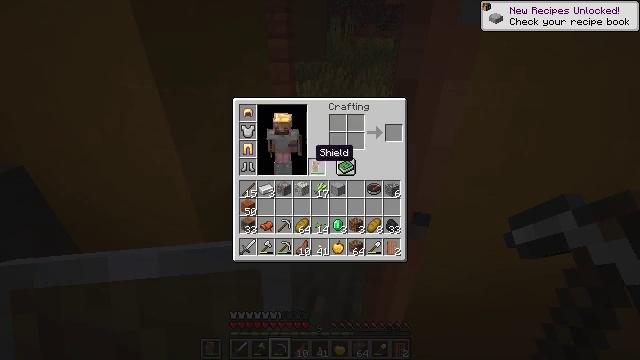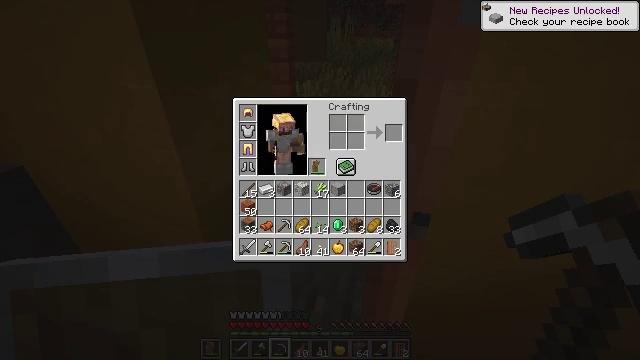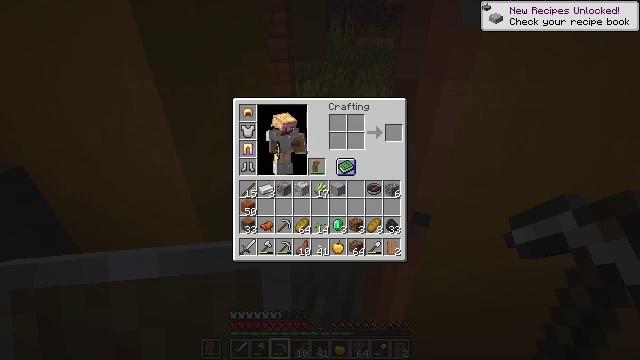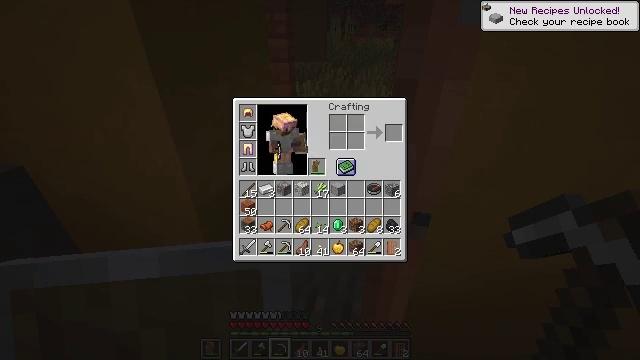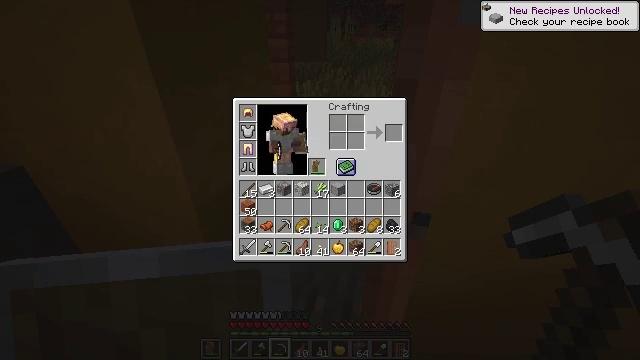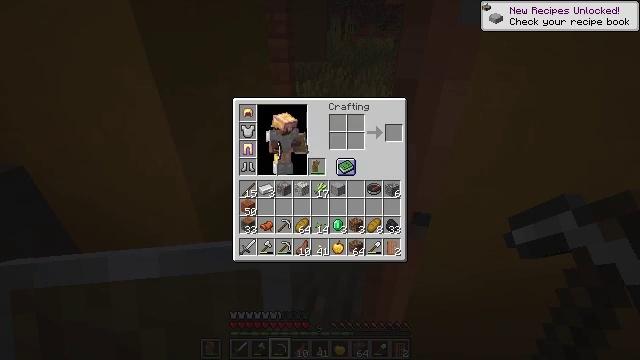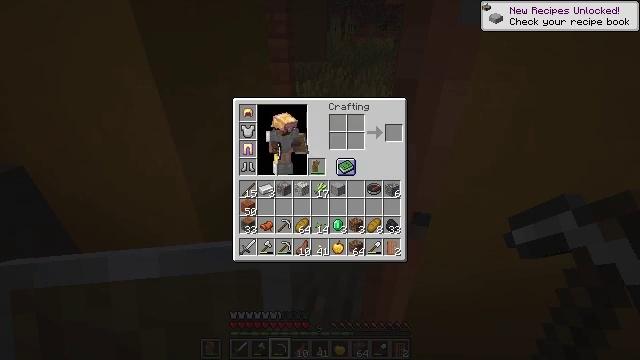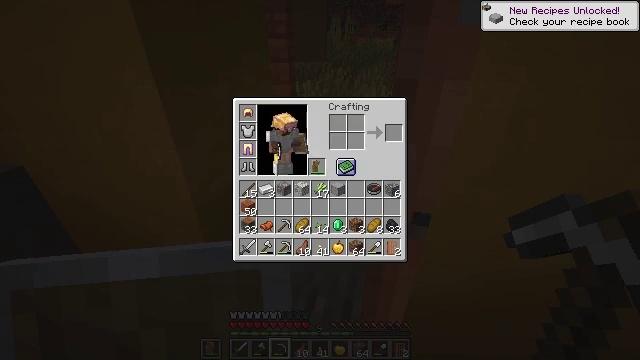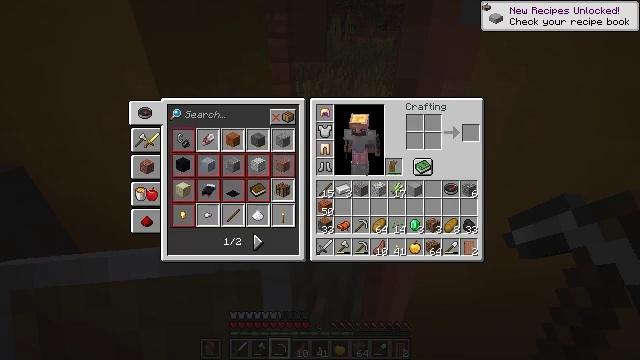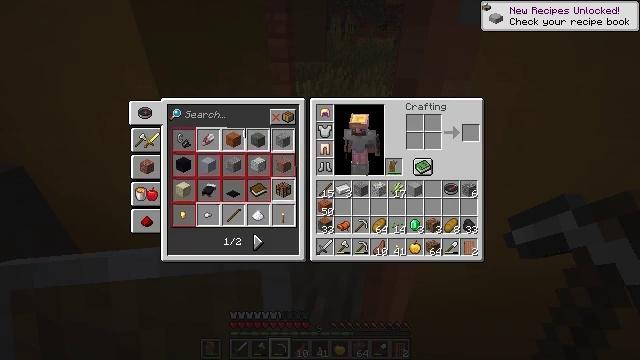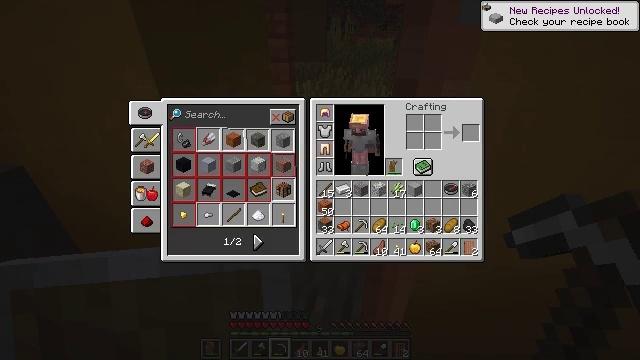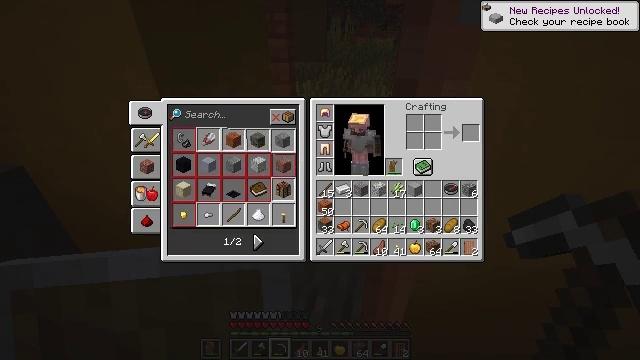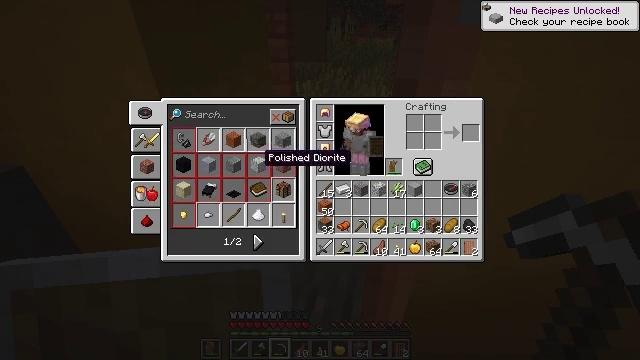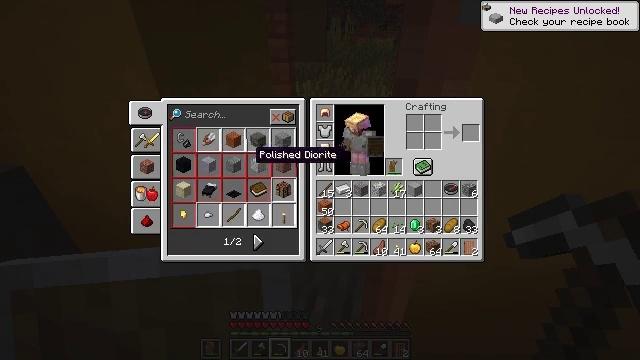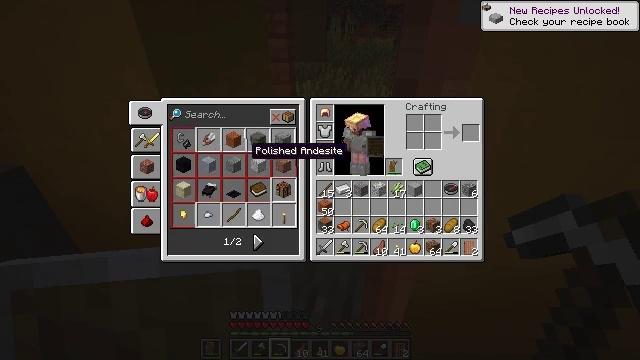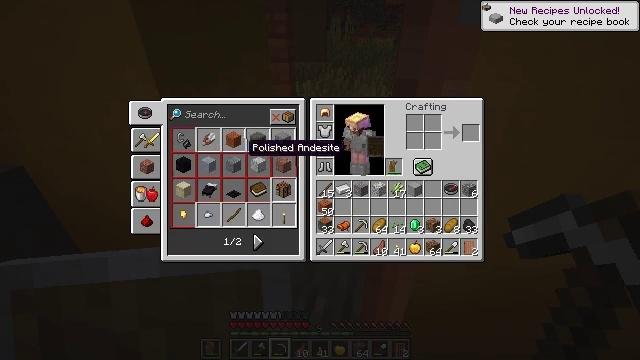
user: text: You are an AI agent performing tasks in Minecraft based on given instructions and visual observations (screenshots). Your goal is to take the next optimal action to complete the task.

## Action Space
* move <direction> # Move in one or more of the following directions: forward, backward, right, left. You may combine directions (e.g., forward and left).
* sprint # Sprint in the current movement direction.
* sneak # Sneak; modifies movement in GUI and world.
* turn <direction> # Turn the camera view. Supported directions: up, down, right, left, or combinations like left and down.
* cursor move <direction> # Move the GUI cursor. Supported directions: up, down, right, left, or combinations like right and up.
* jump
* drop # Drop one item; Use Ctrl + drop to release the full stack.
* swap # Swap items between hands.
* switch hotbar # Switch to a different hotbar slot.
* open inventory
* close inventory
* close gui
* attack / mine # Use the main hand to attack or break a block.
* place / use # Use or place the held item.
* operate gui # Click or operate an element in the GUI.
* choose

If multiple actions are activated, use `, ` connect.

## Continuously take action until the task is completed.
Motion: motion action
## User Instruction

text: Attack the orange bed to pick it up.
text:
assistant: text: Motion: cursor move right
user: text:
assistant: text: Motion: cursor move right
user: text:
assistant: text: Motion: no_op
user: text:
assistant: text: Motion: no_op
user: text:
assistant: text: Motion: no_op
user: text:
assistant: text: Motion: no_op
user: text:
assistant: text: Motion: no_op
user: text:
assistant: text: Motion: operate gui
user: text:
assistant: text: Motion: operate gui
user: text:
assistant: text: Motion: cursor move left
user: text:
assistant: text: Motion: cursor move left
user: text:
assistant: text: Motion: cursor move left
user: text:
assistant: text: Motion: cursor move left
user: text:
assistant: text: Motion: no_op
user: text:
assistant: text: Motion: no_op
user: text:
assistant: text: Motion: no_op
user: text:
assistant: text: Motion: cursor move up
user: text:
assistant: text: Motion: cursor move up
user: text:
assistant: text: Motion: cursor move up
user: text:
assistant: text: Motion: cursor move up
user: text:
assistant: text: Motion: no_op
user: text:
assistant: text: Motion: no_op
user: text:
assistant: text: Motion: no_op
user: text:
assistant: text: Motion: no_op
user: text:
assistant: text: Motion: no_op
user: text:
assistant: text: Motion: no_op
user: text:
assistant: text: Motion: no_op
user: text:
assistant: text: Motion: no_op
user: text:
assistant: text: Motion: no_op
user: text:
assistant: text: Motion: no_op